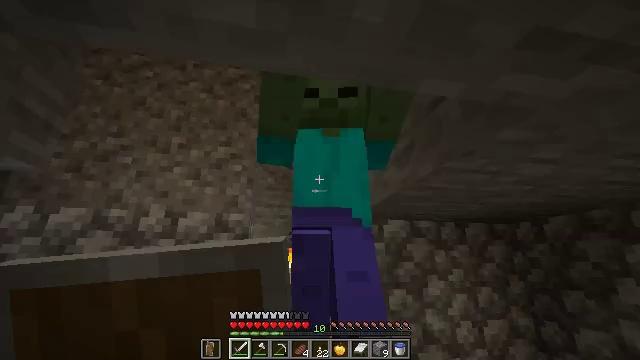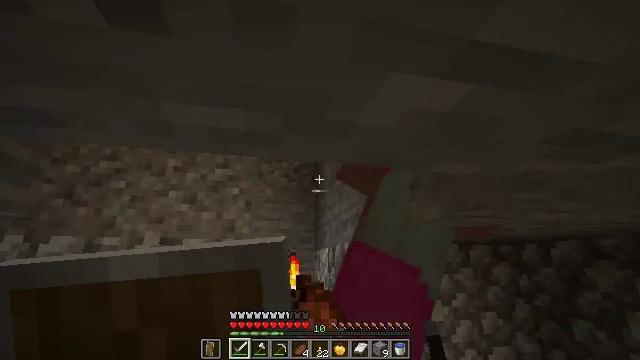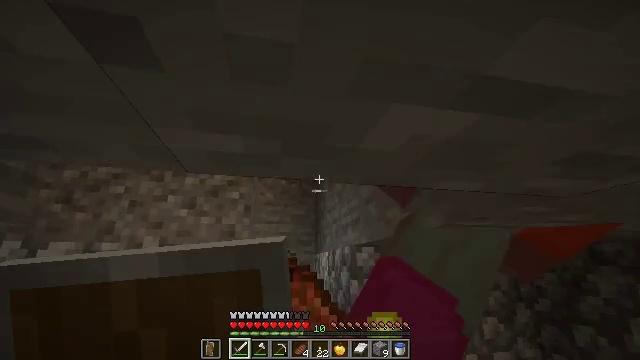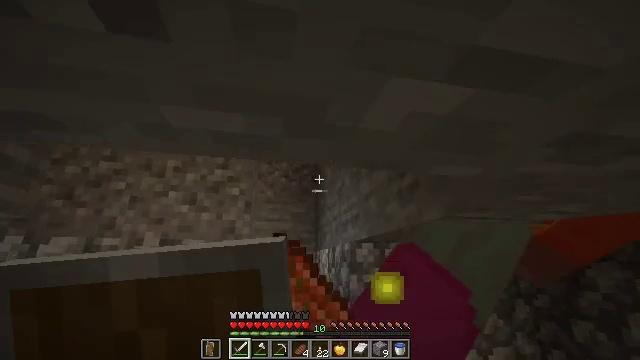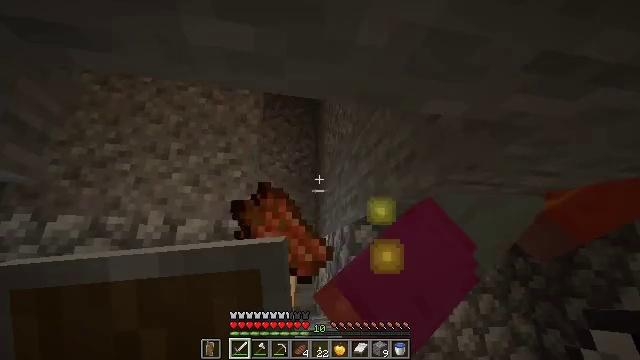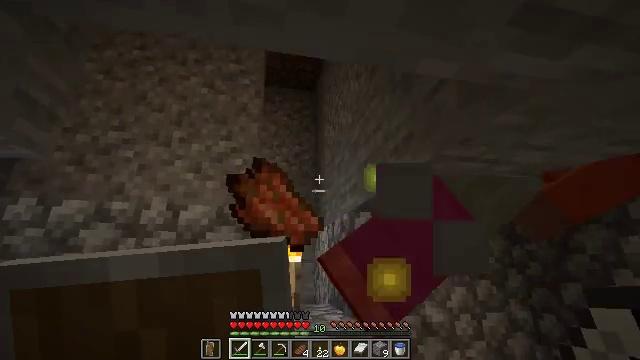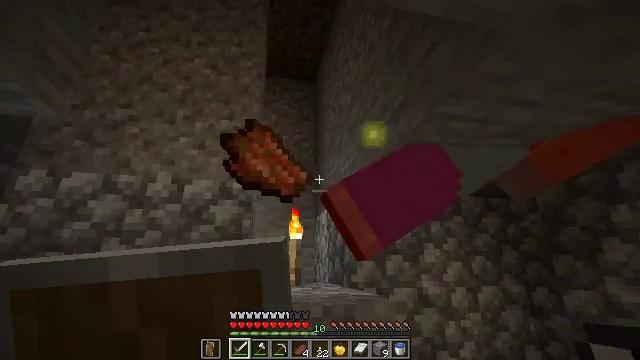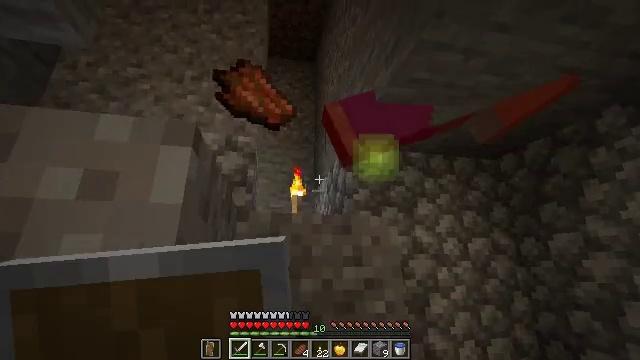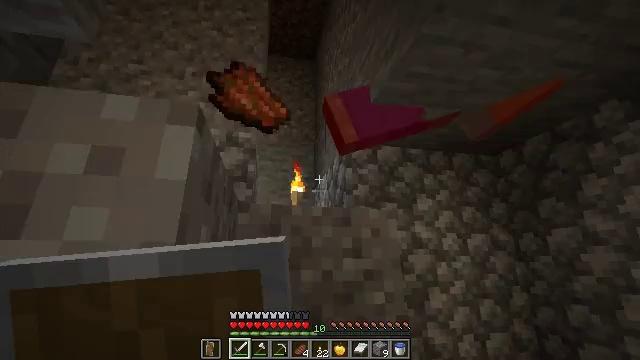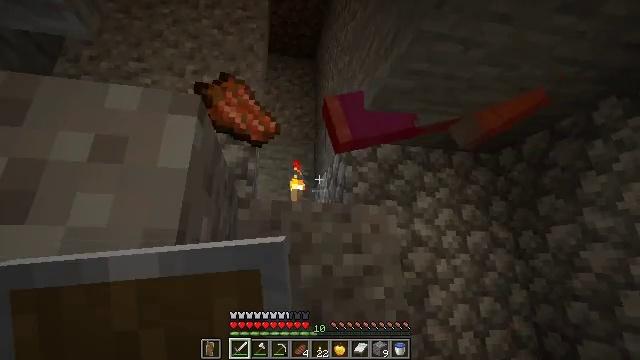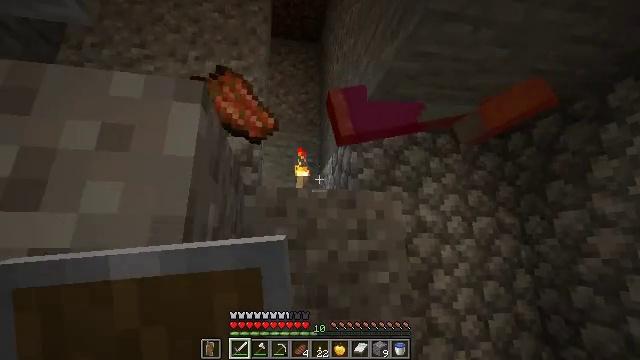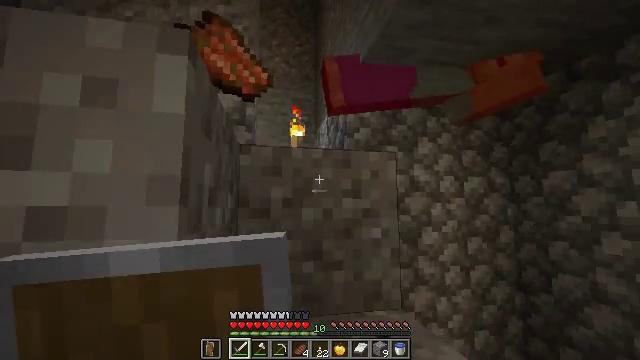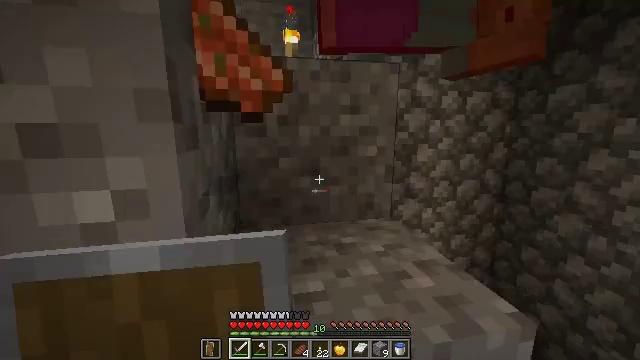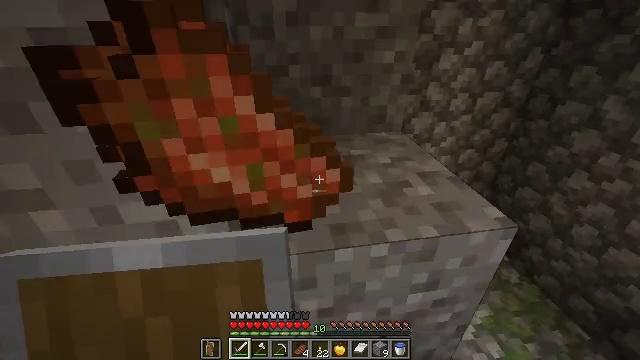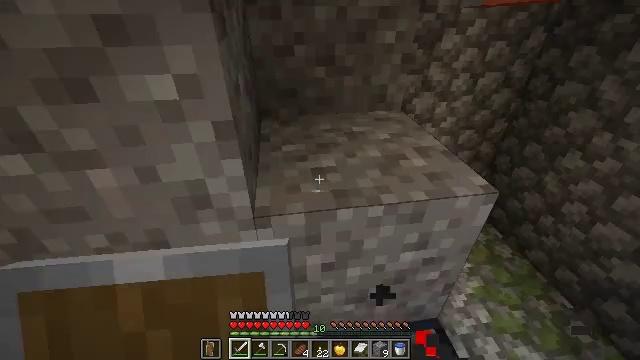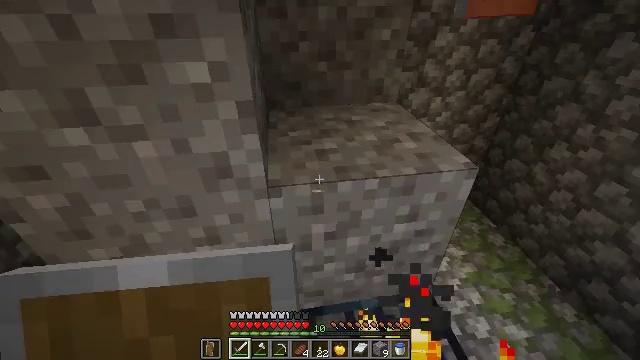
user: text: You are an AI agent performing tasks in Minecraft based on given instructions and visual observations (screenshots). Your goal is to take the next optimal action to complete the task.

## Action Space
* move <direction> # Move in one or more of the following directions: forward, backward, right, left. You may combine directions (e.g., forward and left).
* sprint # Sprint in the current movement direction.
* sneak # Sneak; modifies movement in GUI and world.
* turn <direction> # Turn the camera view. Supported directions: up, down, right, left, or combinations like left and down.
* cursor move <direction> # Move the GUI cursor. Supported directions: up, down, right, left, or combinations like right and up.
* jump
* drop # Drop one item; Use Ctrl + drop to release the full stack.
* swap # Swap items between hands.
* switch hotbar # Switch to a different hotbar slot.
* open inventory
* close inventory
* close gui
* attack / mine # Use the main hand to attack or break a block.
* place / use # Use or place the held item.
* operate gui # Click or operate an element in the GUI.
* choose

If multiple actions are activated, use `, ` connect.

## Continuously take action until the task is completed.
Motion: motion action
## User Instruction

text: Dig through gravel to clear a path.
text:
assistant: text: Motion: jump
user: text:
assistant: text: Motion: no_op
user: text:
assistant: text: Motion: no_op
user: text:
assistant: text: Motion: no_op
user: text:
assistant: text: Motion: no_op
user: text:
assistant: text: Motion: attack / mine
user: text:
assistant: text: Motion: attack / mine
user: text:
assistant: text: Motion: attack / mine
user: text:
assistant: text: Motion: no_op
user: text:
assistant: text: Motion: turn left and down
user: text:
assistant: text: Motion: turn right and down
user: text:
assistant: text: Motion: turn down
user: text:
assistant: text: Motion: move back, turn left and down
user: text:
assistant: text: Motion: move back, turn down
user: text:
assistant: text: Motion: move back
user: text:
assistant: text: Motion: move back
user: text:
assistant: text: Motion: move back, turn up
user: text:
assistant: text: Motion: move back, turn up
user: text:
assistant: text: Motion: move back, turn right and up
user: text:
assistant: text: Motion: move back, turn up
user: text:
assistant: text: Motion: move back, turn up
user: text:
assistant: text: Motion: turn up
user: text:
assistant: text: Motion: turn up
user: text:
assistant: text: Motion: turn up
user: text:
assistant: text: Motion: move right, turn up
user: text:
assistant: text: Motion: move right, turn left
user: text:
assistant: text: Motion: move forward and move right, turn left
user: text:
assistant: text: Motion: move forward and move right, turn left
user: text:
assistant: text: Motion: move forward and move right, turn left
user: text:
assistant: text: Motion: move forward and move right, turn left